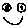
Label: smiley face